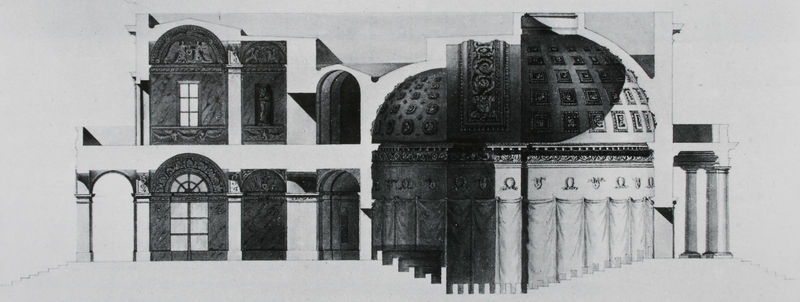
Titel: Entwurf für einen Konzertsaal, Längsschnitt
Künstler: Friedrich von Gärtner
Standort: München
Institution: Architekturmuseum der Technischen Universität
Schlagwörter: schatten, weiß, fenster, marmor, schwarz, skizze, säule, säulen, tür, zeichen, zeichnung, dach, gebäude, haus, weg, architektur, stein, kirche, stoff, decke, renaissance, rund, skulptur, relief, modell, ansicht, bogen, italien, perspektive, türen, studie, dächer, graphik, türe, saal, rundbogen, kuppel, treppe, treppen, verzierung, stuck, model, collage, bögen, gang, gewölbe, dom, druck, schnitt, schwarzweiß, kugel, entwurf, architrav, kapitelle, pantheon, rom, fries, gesims, skulpturen, götter, rundbögen, etagen, plan, kassetten, kassettendecke, konsolen, querschnitt, geschoss, säulengang, aufriss, tympanon, bauzeichnung, winkel, rundbau, aufschnitt, hausa, pla, ansichten, prunkvoll, halbkugel, tonnengwölbe, säuke, don, bnogen, wandmalerreio, kassetengewölbe, kuppeleingang